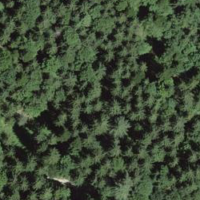
EUNIS habitat code: 44
Species observed at this site:
Polystichum aculeatum